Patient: sex M, age 69
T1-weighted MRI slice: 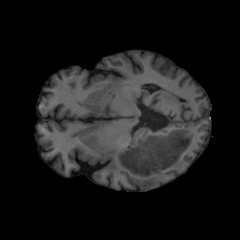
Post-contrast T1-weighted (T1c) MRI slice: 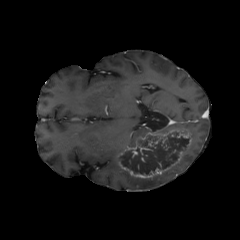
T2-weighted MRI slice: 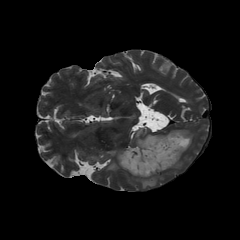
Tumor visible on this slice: yes
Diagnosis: Glioblastoma, IDH-wildtype
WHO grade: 4